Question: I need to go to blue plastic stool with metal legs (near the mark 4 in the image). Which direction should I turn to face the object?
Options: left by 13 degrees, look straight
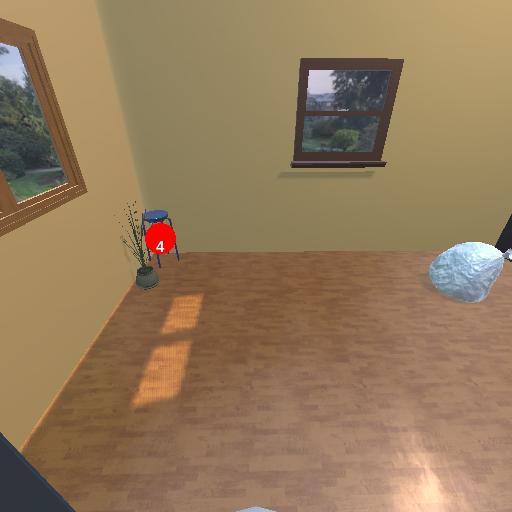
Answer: left by 13 degrees